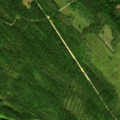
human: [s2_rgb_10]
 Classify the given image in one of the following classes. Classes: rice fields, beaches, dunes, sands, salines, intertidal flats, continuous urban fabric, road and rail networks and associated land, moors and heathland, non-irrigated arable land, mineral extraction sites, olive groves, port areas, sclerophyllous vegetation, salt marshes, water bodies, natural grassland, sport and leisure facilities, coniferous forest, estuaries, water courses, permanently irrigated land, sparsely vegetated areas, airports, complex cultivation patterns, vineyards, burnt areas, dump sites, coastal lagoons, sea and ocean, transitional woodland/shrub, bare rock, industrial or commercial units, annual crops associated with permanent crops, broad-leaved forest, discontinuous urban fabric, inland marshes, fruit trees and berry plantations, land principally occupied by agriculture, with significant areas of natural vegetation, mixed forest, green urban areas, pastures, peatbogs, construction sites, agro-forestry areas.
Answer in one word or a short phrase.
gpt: coniferous forest, transitional woodland/shrub